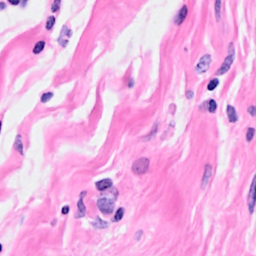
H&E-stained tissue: Breast